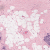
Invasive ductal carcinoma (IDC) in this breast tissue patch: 0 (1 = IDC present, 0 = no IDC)